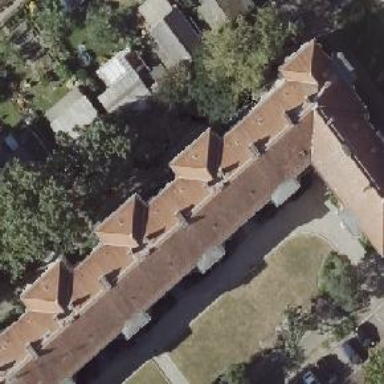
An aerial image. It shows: Residential building with unique double saltbox roof shape.